Question:
Hi guys. I got stuck with a problem with firebase database. I wanted to get last two 'processdata' object based on timestamp. I don't want it to be returned within parent object of 'processdata', because the requirement is 'rawdata' object which is another child of parent object should not be send to the application side. So getting parent object also get 'rawdata' as it is also child. How can I avoid it? Following code return 'processdata' within parent object as I said
'''
var firebaseHeadingRef6 = firebase.database().ref('pond2/temperature');
firebaseHeadingRef6.orderByChild("{key}/processdata/timestamp").limitToLast(2).on("value", function(snapshot) {
console.log(snapshot.val());
});
'''
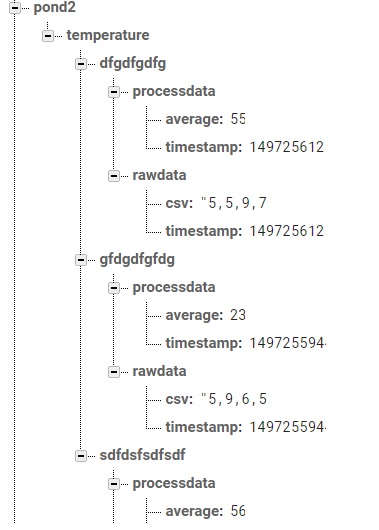
Answer: You can't. When you load any data from firebase, all its child data comes along for the ride. Emphasis mine:
> . In addition, when you grant someone read or write access at a node in your database, you also grant them access to all data under that node. Therefore, in practice, . <URL>
Store your 'rawdata' separately from the data that should be sent to the client.